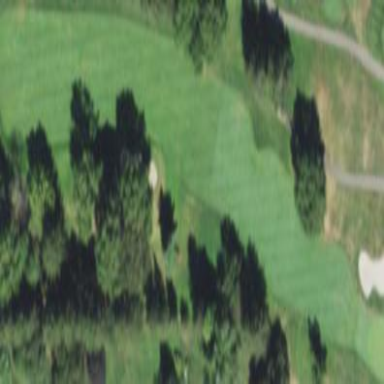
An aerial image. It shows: Grassy area designated as golf fairway.